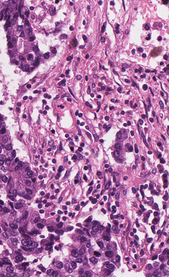
Tumor epithelial tissue: yes
Tumor-associated stroma tissue: yes
Normal tissue: no